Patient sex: F
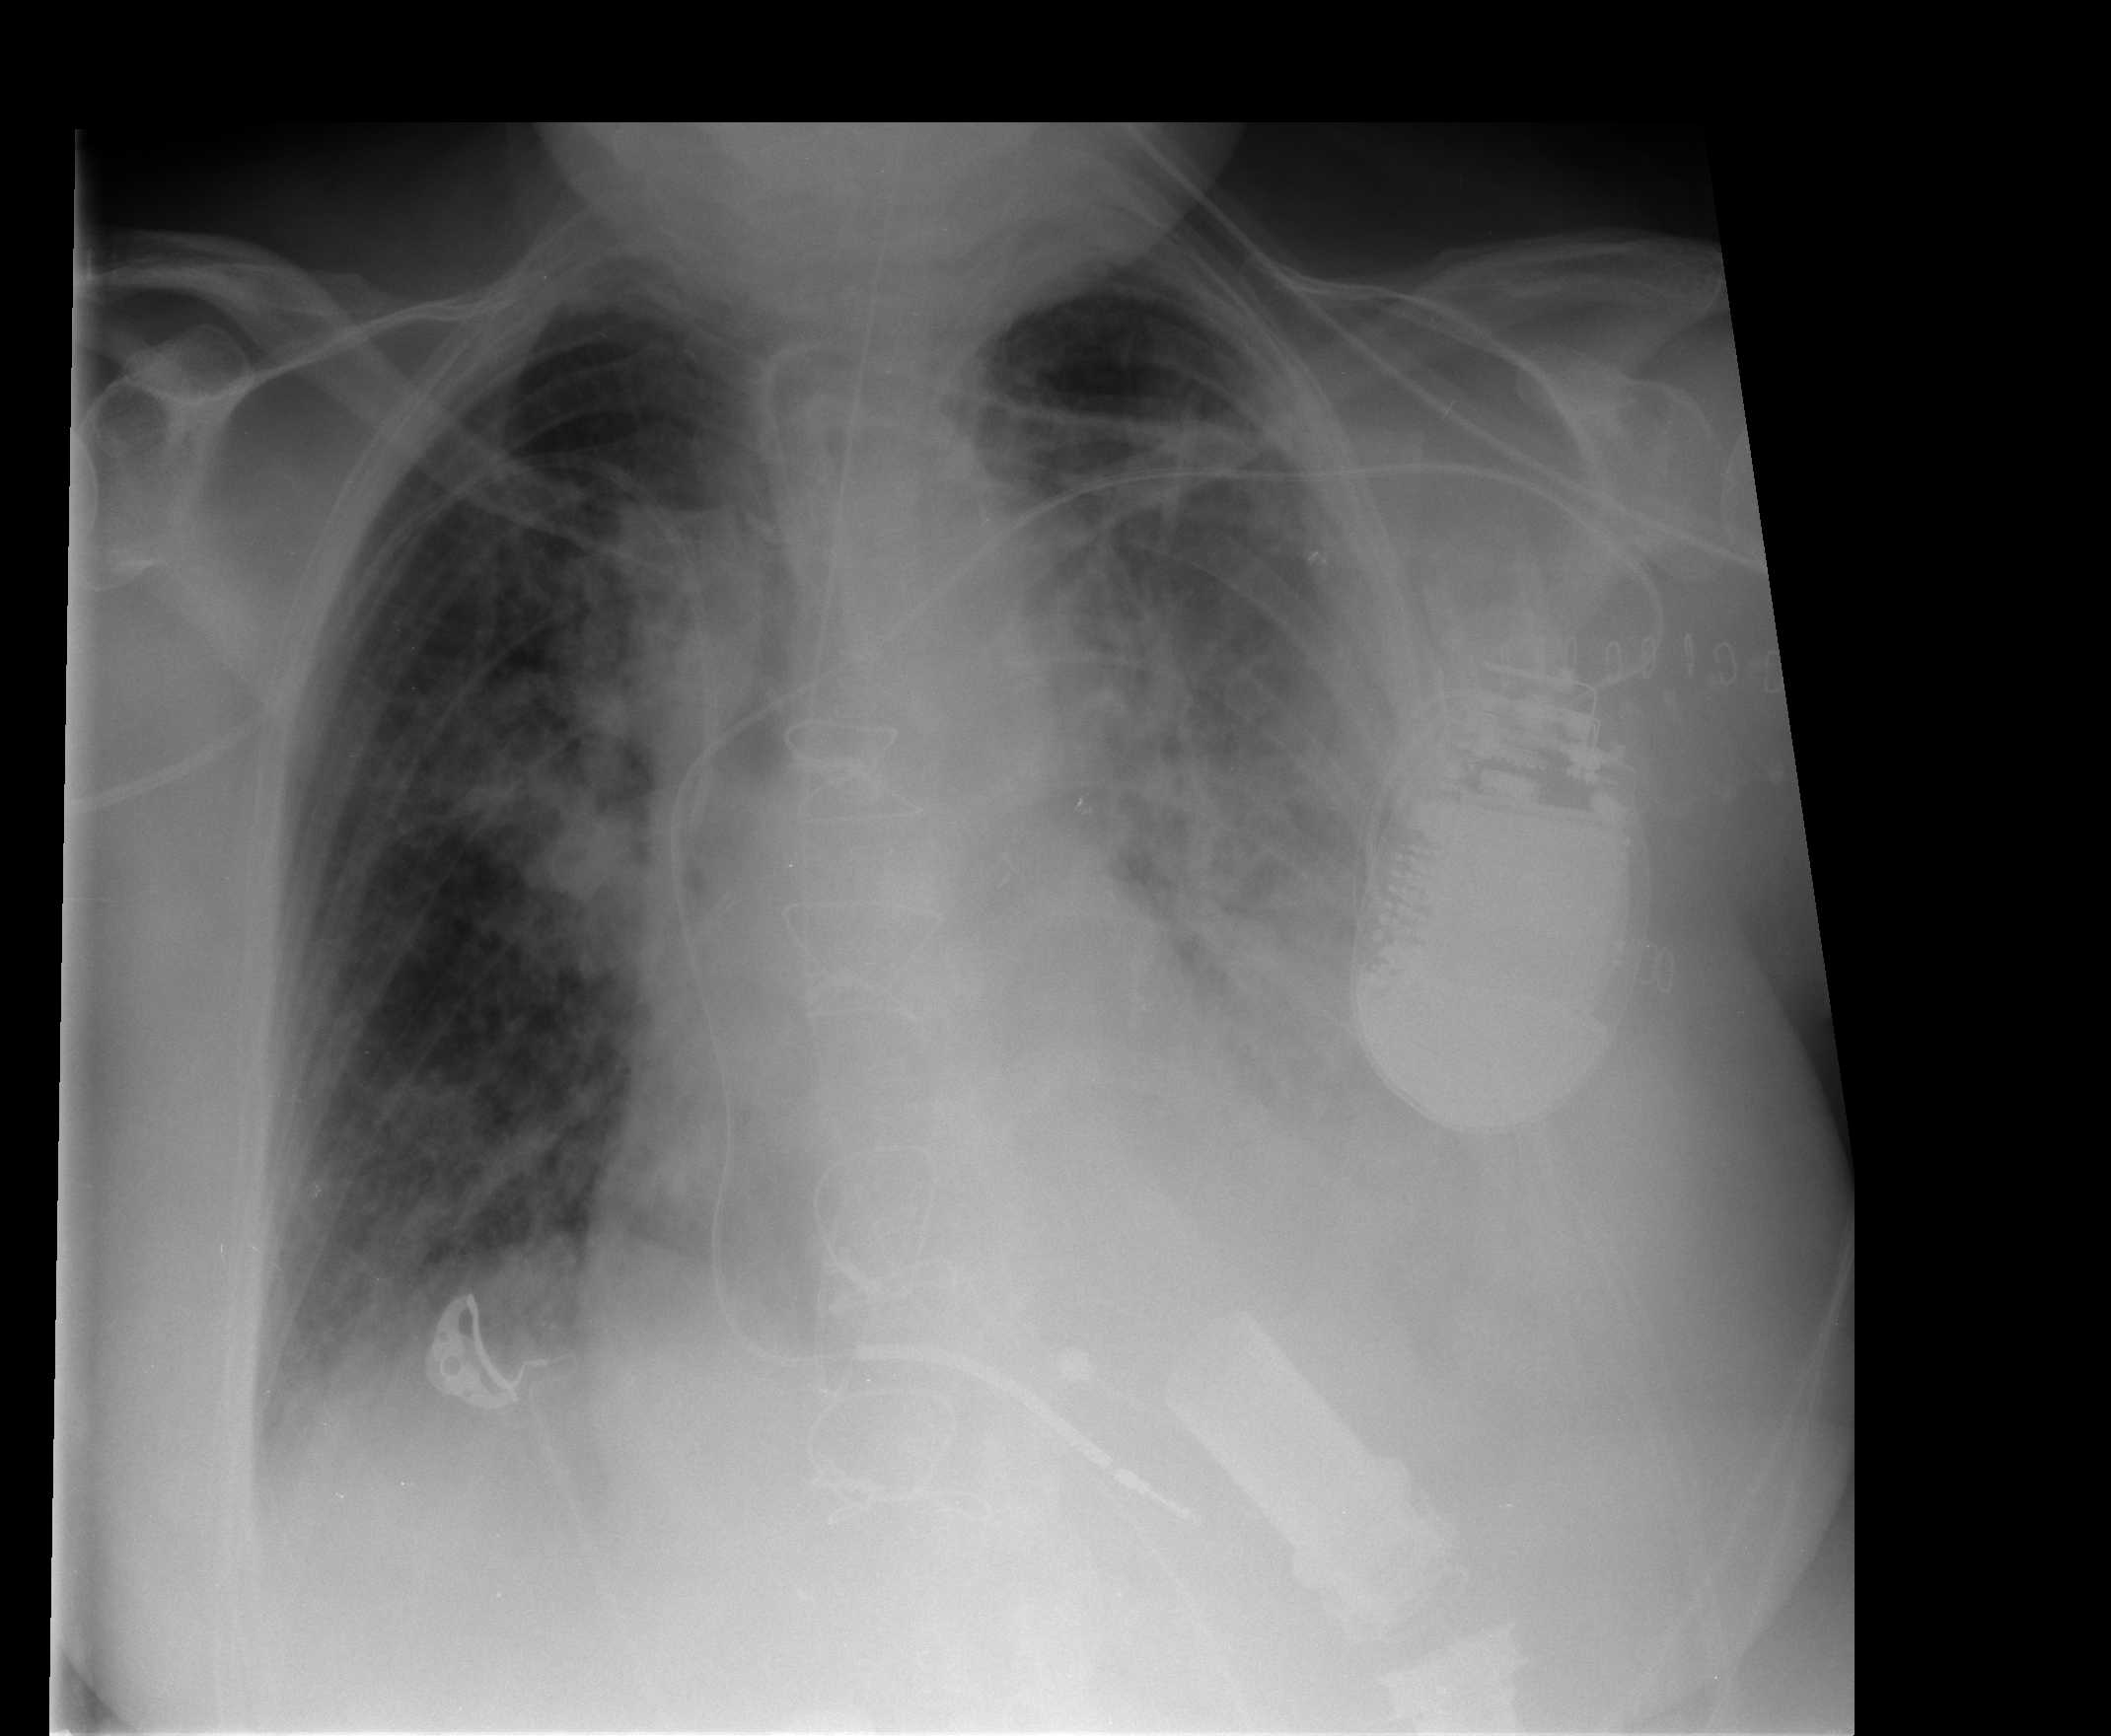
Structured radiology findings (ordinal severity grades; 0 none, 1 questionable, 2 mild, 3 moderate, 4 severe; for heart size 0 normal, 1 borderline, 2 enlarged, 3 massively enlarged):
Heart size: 2
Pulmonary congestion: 2
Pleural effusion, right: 1
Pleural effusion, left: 2
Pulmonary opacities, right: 2
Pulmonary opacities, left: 3
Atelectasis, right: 2
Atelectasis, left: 2